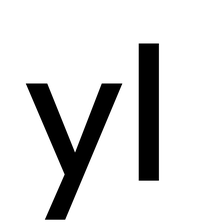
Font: InstrumentSans_Medium